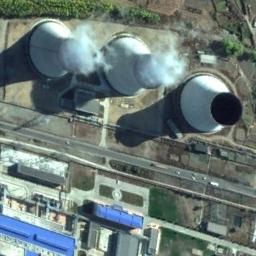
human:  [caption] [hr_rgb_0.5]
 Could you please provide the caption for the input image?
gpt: The thermal power station is next to some buildings and trees with white mist above .

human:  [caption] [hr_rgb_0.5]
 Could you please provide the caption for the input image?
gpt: Here is a smoking thermal power station with a row of red houses next to it .

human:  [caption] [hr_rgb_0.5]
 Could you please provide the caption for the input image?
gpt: There are plant and machinery in the thermal power station  There are three cooling towers and two are steaming .

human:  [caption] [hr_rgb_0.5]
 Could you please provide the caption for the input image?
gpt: Many buildings are near the thermal power station .

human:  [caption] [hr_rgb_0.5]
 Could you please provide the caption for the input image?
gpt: There are three chimneys on the thermal power station .